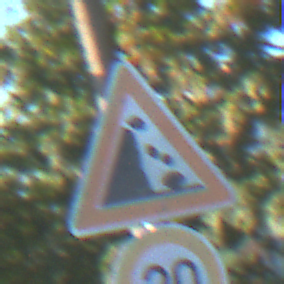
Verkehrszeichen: SteinschlagLinks
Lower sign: Geschwindigkeit20
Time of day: MorningAfternoon
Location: Outdoor (Urban)
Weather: Clear
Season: NotSpecified
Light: Natural